Question: I can't create a new version for any of my apps in Itunes Connect:
> There was an error saving changes. Please try again later or contact
iTunes Connect Support at itunesconnect@apple.com.
Following is the screenshot that I received the error:

Anybody tried to create a new version today?
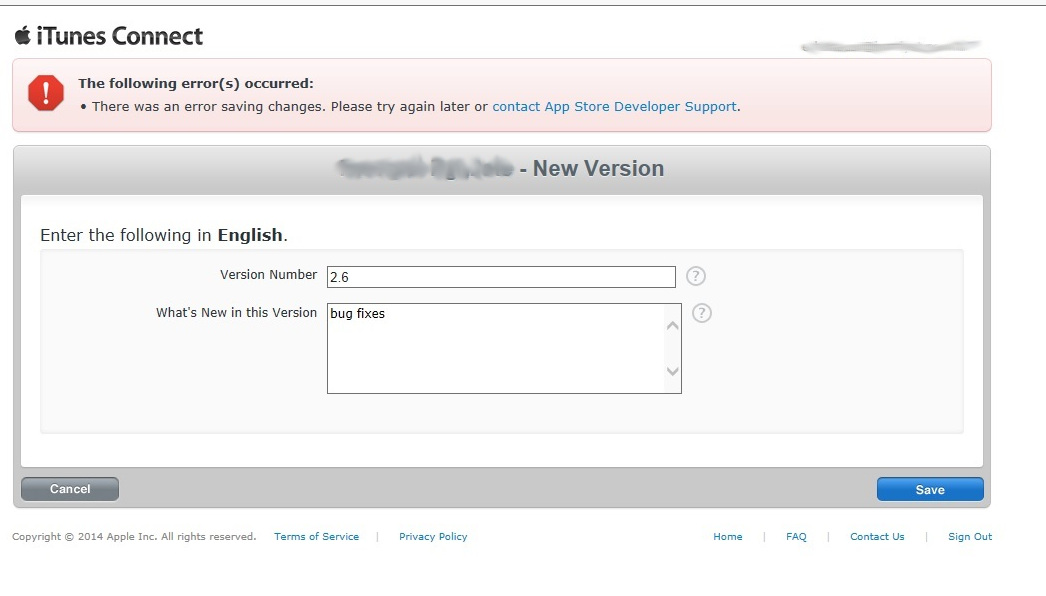
Answer: Been experiencing this exact same issue since 11am (CET) from multiple Developer accounts. Tried in multiple browsers but it seems like a server side issue @Apple. So you're not the only one :)
For a conclusive answer on this it's best to contact iTunes or App Store support.